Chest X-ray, AP view. Patient: 34 years old, sex M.
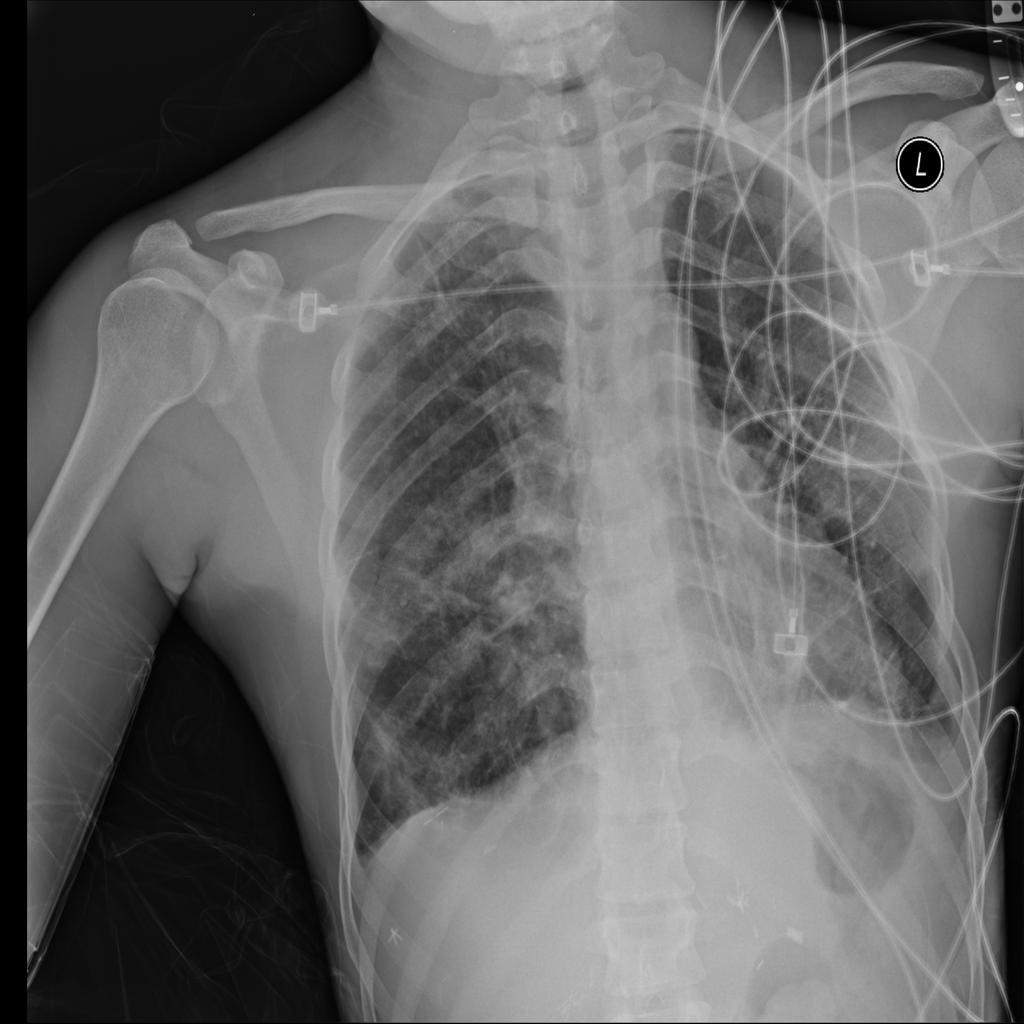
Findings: No Finding